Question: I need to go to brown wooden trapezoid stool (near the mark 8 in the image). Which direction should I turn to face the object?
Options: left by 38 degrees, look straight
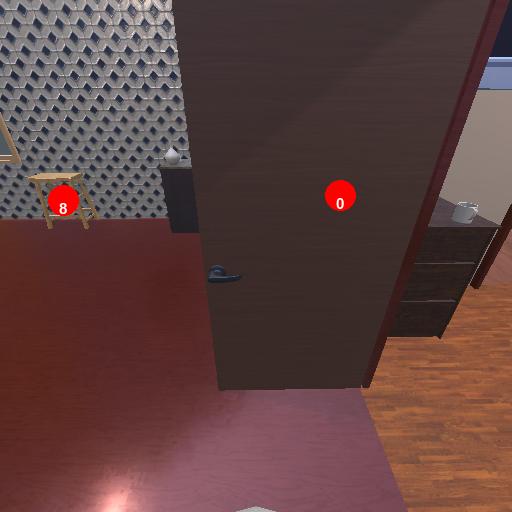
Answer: left by 38 degrees